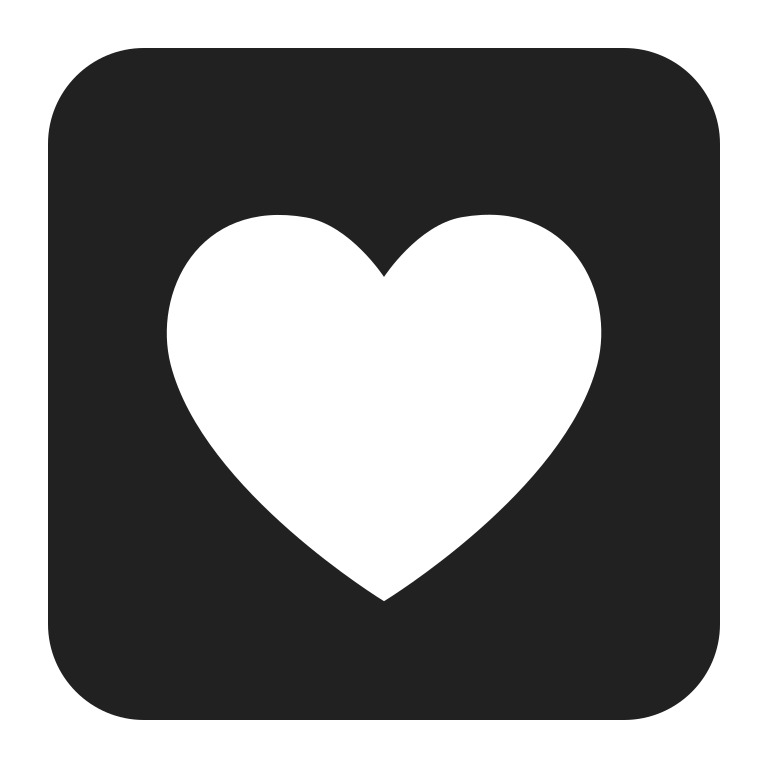
heart decoration high contrast